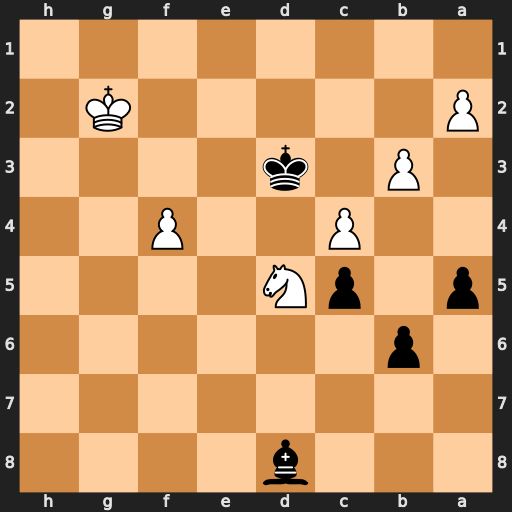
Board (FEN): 3b4/8/1p6/p1pN4/2P2P2/1P1k4/P5K1/8
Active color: b
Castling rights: -
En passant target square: -
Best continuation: Kc2 f5 Kb2 a4 Kxb3 f6 Bxf6